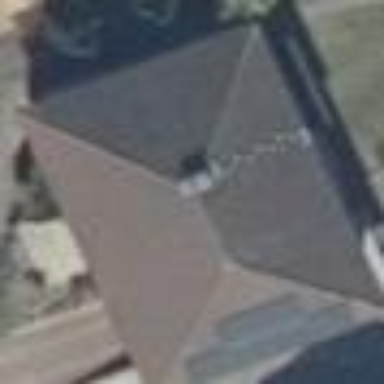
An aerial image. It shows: House with hipped roof in brown color. The roof is oriented along the building.